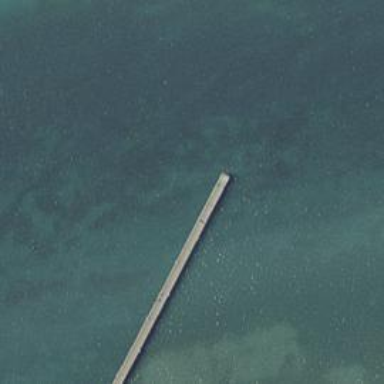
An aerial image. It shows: Man-made pier.